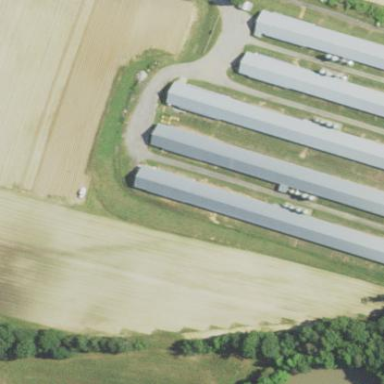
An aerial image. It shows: Farm auxiliary building.